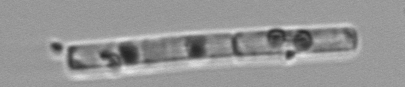
Label: Guinardia_delicatula